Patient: sex M, age 34
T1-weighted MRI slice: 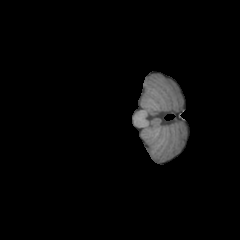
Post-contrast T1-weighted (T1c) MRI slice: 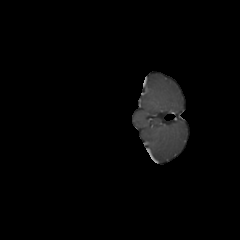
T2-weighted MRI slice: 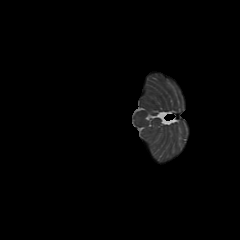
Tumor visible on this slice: no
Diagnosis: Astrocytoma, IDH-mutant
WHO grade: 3